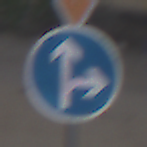
Verkehrszeichen: VorgeschriebeneFahrtrichtungGeradeausOderRechts
Zusatzzeichen oben: VorfahrtGewaehren
Umgebung: Outdoor, Suburban
Tageszeit: MorningAfternoon
Wetter: PartlyCloudy
Licht: Natural
Jahreszeit: NotSpecified
Kontrast: LowContrast